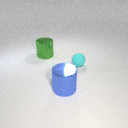
large blue metal cylinder to the right of large green metal cylinder